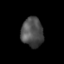
Tissue: lung
Cell type: Epithelial cells
Senescence score: 0.09471
Nuclear area (px): 629
Mean DAPI intensity: 78.188